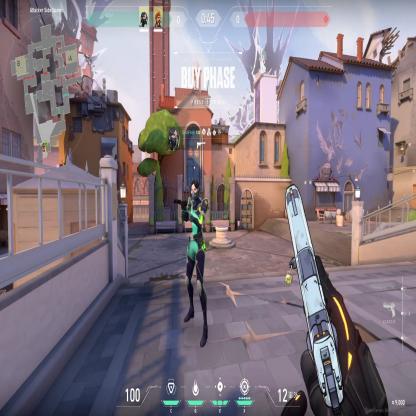
Label: teammate